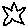
Label: star